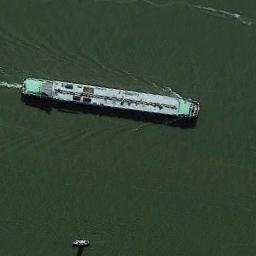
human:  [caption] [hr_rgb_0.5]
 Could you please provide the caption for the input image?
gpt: There is a ship at sea .

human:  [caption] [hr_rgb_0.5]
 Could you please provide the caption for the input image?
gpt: There is a ship in the green water .

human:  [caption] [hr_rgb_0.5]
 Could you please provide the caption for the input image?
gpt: The ship is sailing in the dark green water and a boat is sailing next to it .

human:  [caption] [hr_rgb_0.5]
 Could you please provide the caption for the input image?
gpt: A green tanker is driving on the green sea .

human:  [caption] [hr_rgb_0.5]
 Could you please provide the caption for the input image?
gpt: The ship is surrounded by green water .